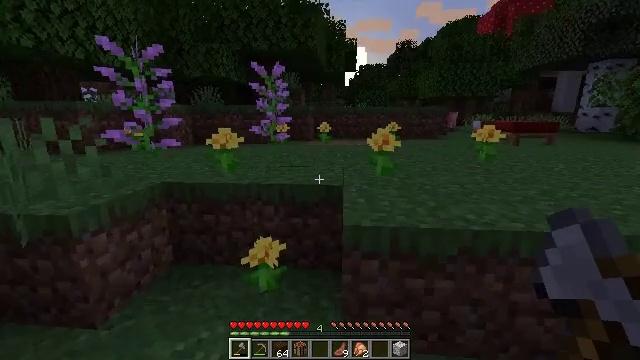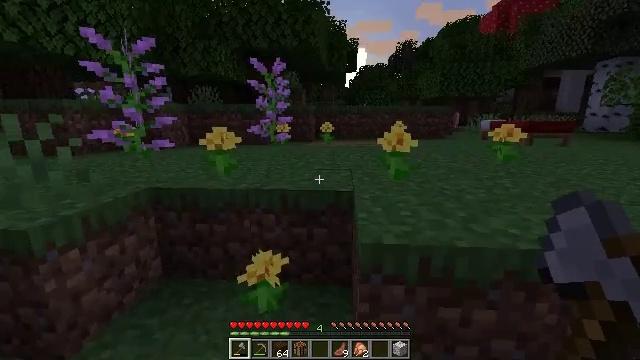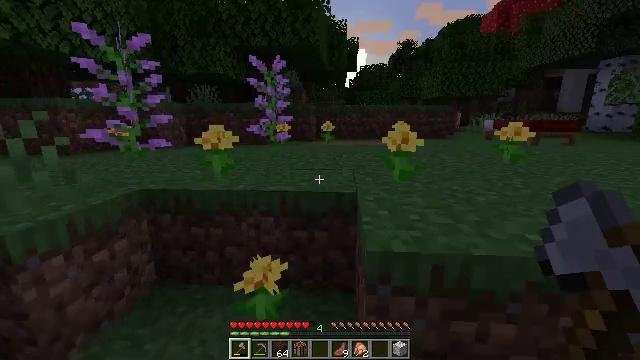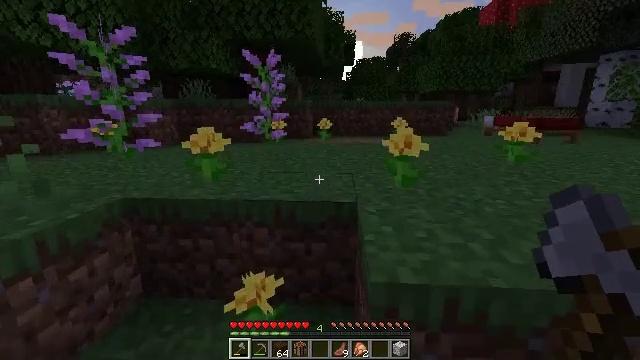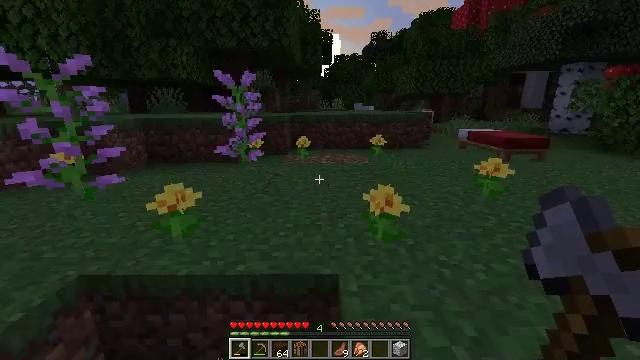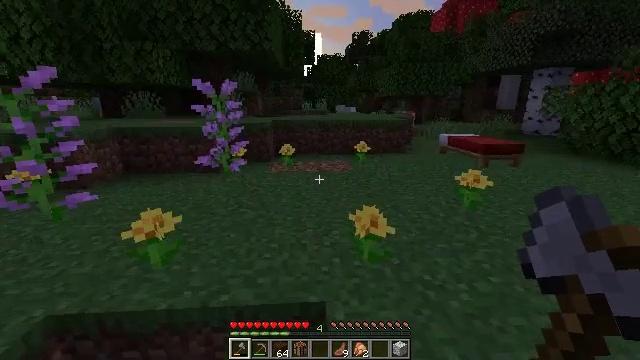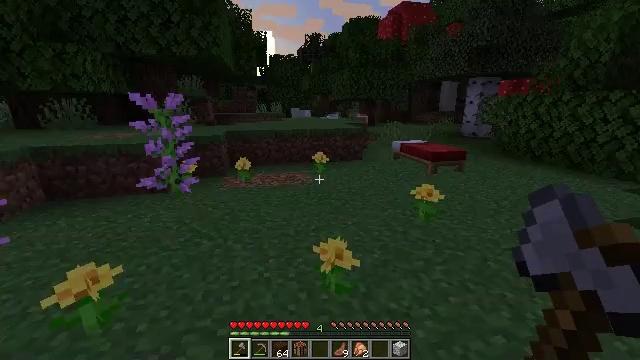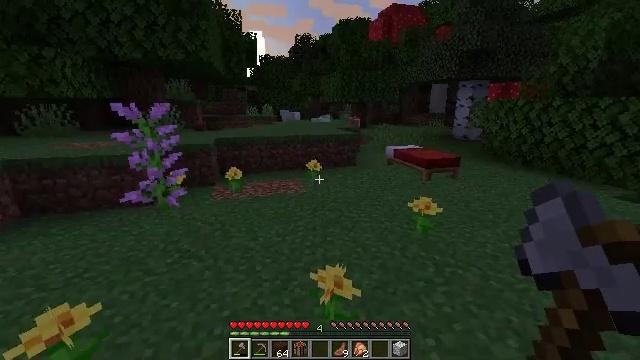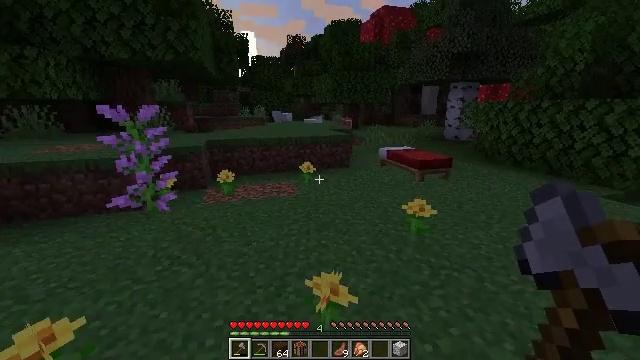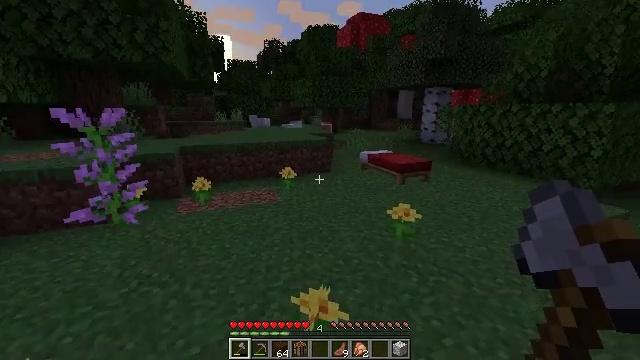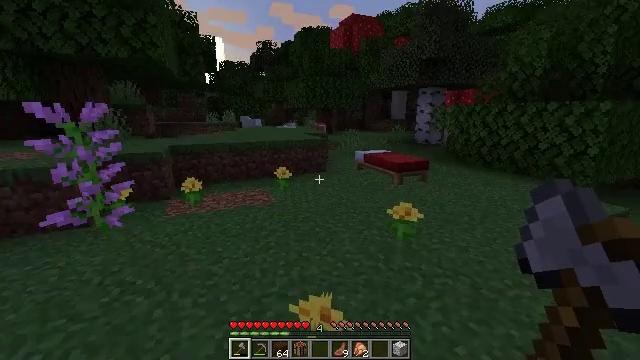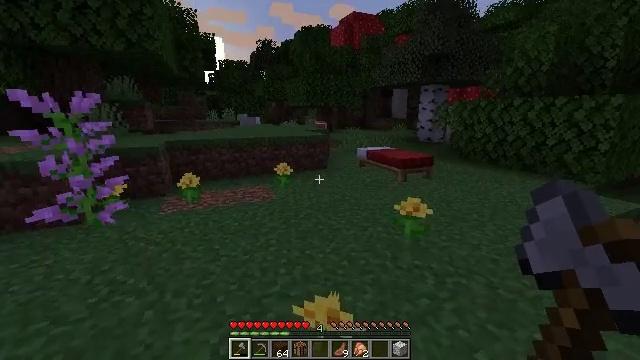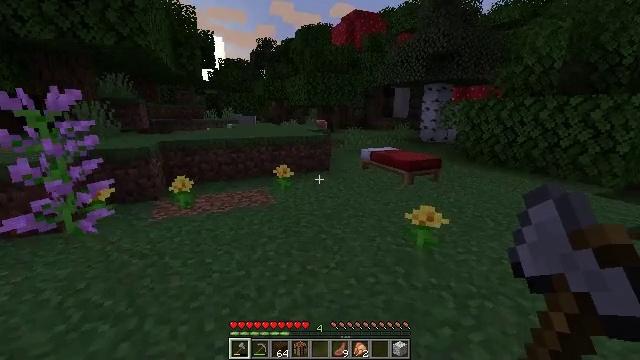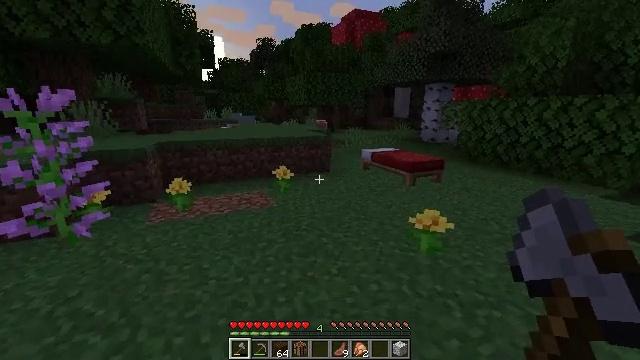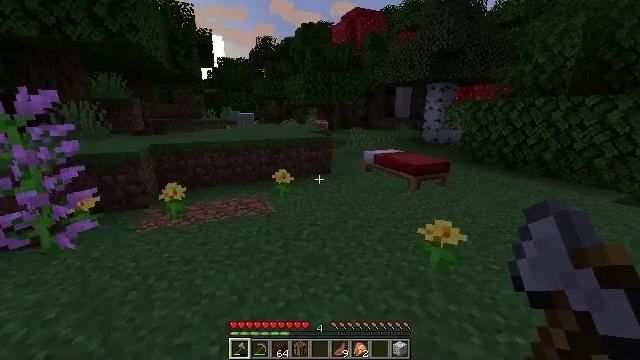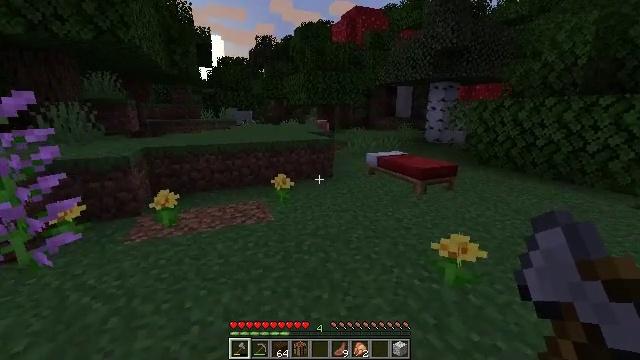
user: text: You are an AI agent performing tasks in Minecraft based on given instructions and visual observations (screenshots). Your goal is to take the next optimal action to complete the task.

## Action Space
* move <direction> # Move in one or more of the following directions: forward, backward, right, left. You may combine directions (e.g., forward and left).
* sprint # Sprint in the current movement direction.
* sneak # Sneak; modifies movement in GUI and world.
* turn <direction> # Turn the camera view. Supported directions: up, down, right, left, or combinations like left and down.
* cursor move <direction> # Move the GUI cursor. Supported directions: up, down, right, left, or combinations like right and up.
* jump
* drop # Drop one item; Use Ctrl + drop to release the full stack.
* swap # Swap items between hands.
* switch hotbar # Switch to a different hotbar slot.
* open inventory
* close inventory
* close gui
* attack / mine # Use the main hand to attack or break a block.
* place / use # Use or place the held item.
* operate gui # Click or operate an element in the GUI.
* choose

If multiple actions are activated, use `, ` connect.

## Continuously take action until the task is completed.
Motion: motion action
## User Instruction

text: Break the red bed to move it.
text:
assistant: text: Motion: move forward
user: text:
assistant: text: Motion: move forward
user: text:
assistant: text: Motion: move forward, turn down, jump
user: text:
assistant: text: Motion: move forward, turn right and down, jump
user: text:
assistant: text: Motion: move forward, turn right, jump
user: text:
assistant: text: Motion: move forward, turn right, jump
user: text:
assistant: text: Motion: move forward, turn right
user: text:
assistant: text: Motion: move forward, turn right
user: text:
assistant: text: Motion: move forward, turn right
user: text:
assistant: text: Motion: move forward, turn right
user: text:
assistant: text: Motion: move forward
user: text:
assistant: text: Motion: move forward
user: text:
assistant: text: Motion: move forward
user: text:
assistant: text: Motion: move forward
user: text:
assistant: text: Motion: move forward, sprint
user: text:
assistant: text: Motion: move forward, sprint
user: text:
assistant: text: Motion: move forward, sprint
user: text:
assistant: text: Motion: move forward, sprint
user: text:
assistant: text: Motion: move forward, sprint
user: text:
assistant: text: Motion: move forward, sprint
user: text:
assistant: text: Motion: move forward, sprint, turn right and down
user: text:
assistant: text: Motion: move forward, turn right
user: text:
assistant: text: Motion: move forward, turn right
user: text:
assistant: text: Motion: move forward and move right, turn right and down
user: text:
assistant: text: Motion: move forward and move right, turn right and down
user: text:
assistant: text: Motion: move forward and move right, turn right and down
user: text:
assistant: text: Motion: move forward and move right, turn down
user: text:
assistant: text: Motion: move forward and move right, turn left and down
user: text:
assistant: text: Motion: move forward, turn left and down
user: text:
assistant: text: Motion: move forward